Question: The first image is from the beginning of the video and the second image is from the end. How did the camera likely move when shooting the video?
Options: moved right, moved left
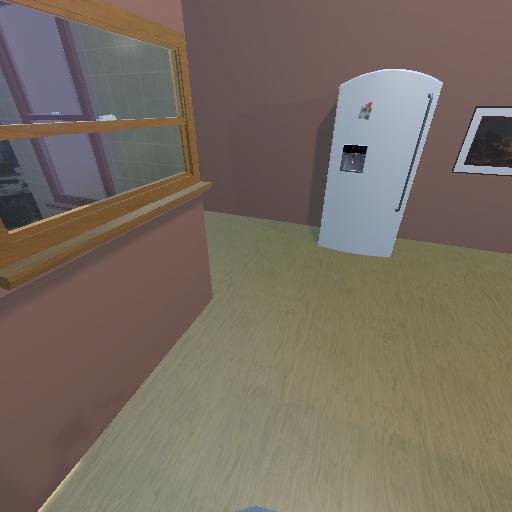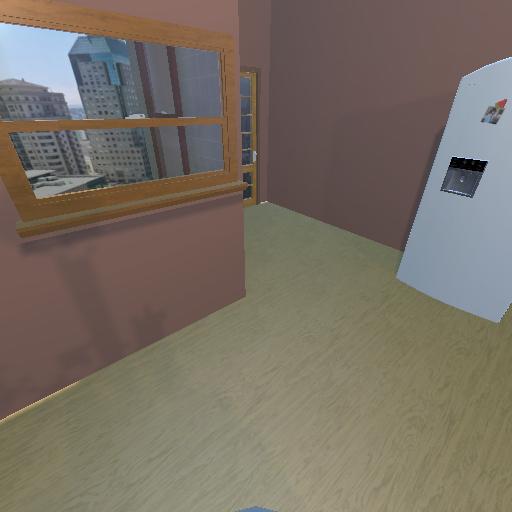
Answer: moved right